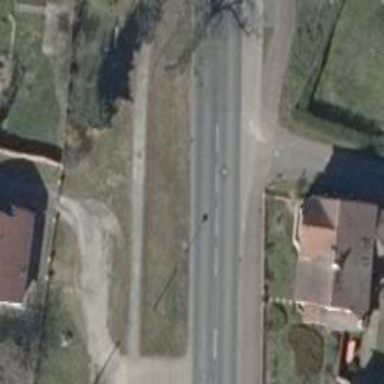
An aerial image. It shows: Secondary road with asphalt surface. There is cycle track on the right side.